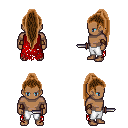
a pixel art fantasy rpg character, male body template, human, dark skin, red tattered cape, white pants, brown extra-long topknot hairstyle, cloth bracers, dagger, four views (front, back, left, right), 2x2 character sprite sheet, small pixel art, hard edges, no anti-aliasing